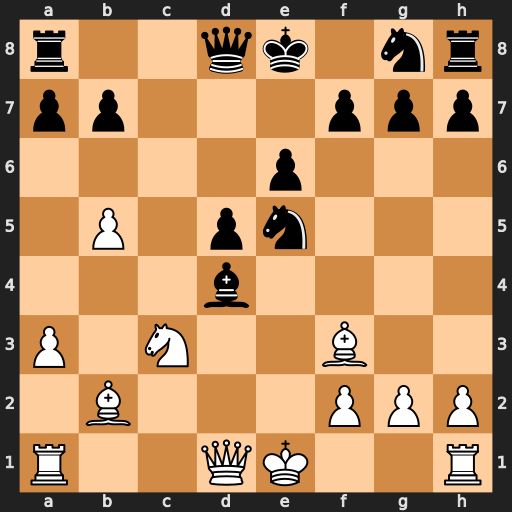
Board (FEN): r2qk1nr/pp3ppp/4p3/1P1pn3/3b4/P1N2B2/1B3PPP/R2QK2R
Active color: w
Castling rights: KQkq
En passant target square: -
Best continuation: Qxd4 Nxf3+ gxf3